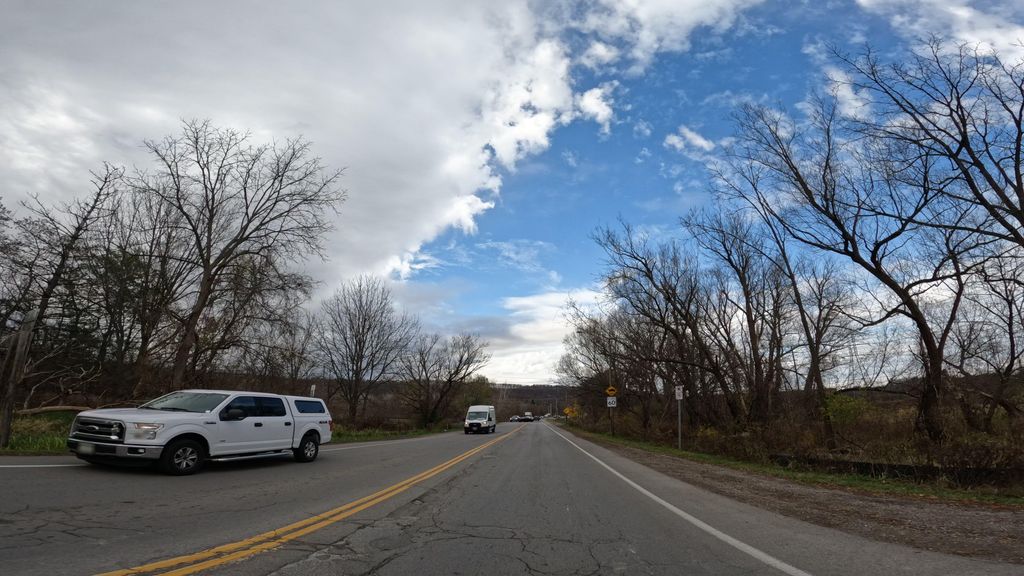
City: hamilton